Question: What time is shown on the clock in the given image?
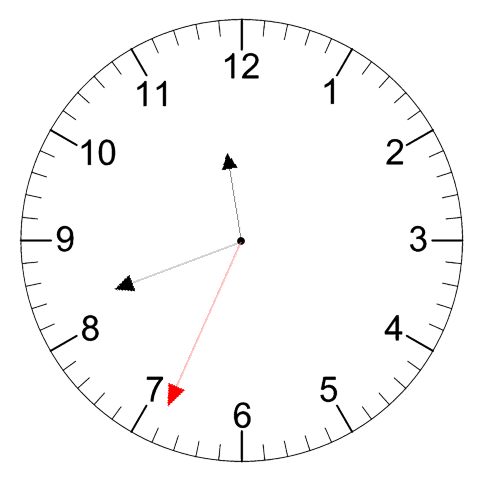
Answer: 11:41:34